Question: I have bellow code which works just fine, but produces a warning:
'''
method invocation 'cursor.close()' may produce 'java.lang.nullpointerexception'
'''

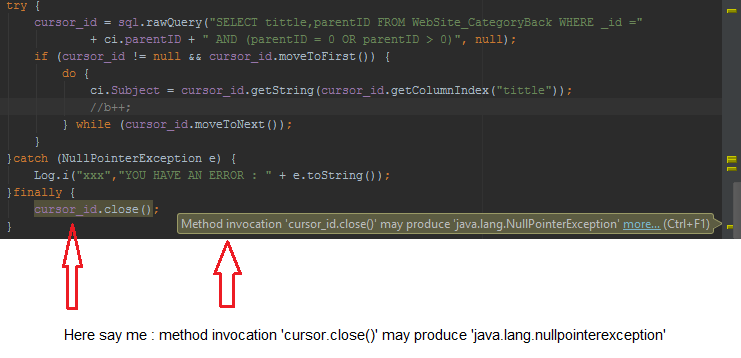
Answer: 'cursor_id' may not be initialized, as, e.g., your 'try' block checks. You need to add the same validation in the 'finally' block:
'''
} finally {
if (cursor_id != null) {
cursor_id.close();
}
}
'''